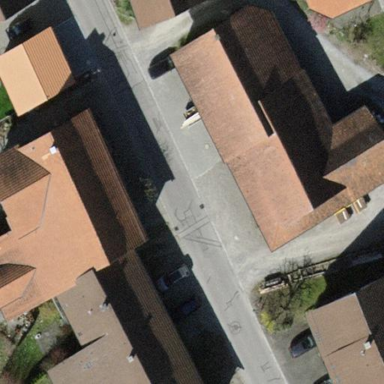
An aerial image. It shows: Detached building with gabled roof.